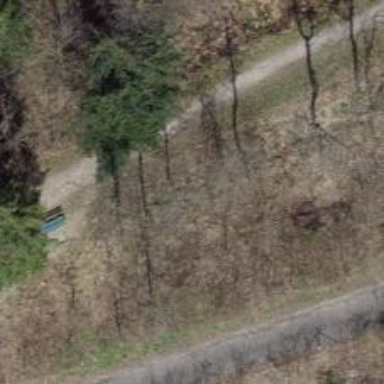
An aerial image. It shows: Bench for seating.